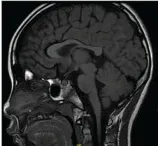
Findings of brain MRI in patients. (B, F) The MRI finding presented as an abnormally small neurohypophysis without encephalatrophy in patient 2.
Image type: radiology (mri)